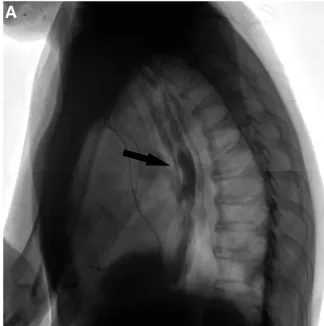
(A) Postoperative barium videofluoroscopy showing contrast medium passing regularly passing through the esophagus without signs of aspiration through the site of TEF.
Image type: radiology (x_ray)